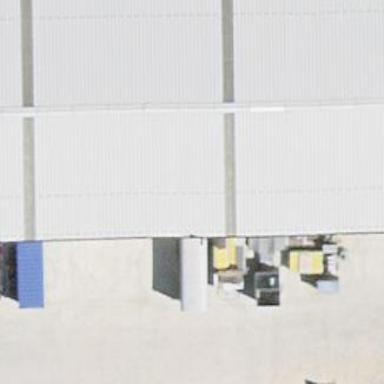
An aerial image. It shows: Industrial building.